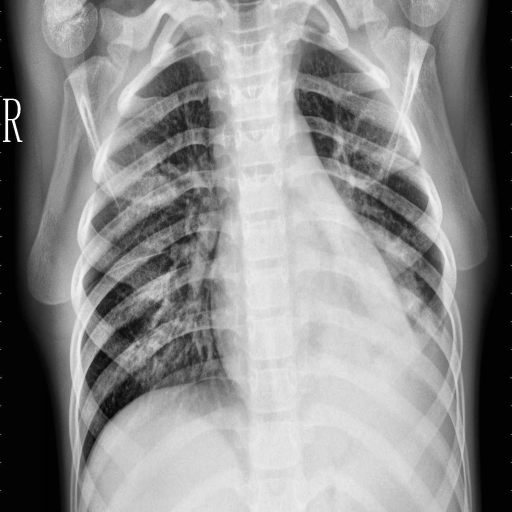
Finding: PNEUMONIA